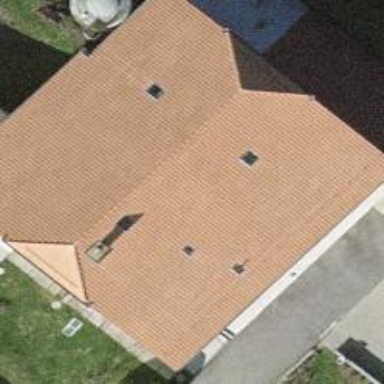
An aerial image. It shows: Simple house.